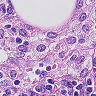
Metastatic tissue present: no